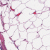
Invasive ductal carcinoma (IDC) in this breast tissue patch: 0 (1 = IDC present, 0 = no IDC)